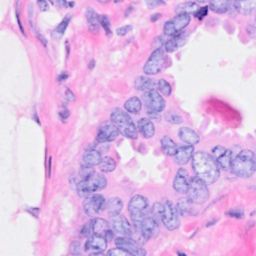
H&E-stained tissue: Breast